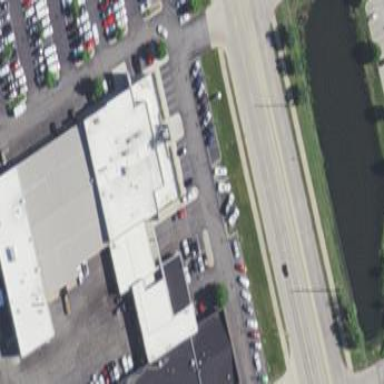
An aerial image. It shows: Building housing car shop.